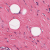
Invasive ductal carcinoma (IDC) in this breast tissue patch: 0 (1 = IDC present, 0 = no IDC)